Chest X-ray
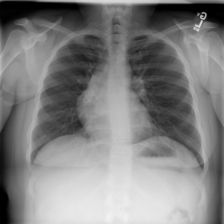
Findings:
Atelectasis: negative
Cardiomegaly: negative
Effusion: negative
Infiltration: negative
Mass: negative
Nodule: negative
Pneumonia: negative
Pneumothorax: negative
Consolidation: negative
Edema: negative
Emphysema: negative
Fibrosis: negative
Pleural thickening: negative
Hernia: negative